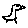
Label: bird